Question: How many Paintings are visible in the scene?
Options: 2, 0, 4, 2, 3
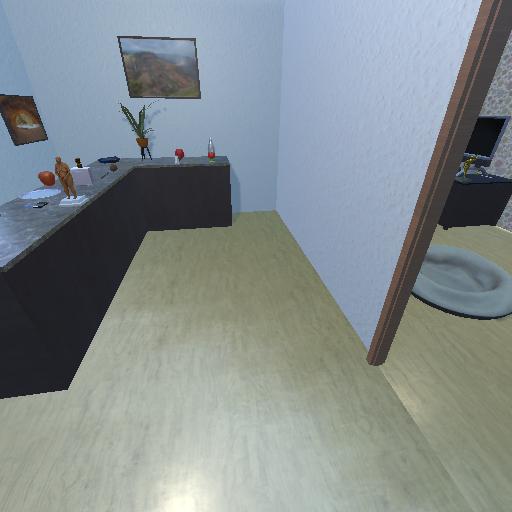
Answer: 2